Field crop: maize
Growth stage: 2
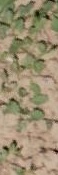
Species: convolvulus